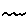
Label: zigzag